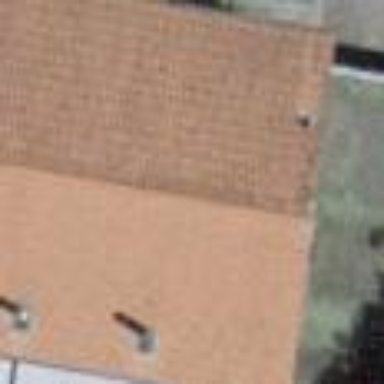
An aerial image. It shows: Residential building.